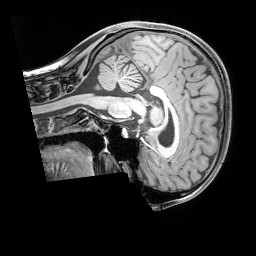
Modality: T1w
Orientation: sagittal
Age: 19
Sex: female
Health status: healthy
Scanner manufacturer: siemens
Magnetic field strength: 3 T
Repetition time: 1.65 s
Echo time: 0.00182 s